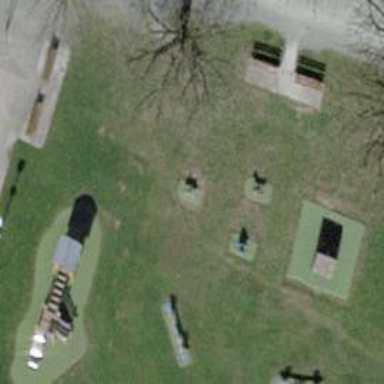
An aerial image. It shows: Playground with springy equipment.